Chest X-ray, PA view. Patient: 45 years old, sex M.
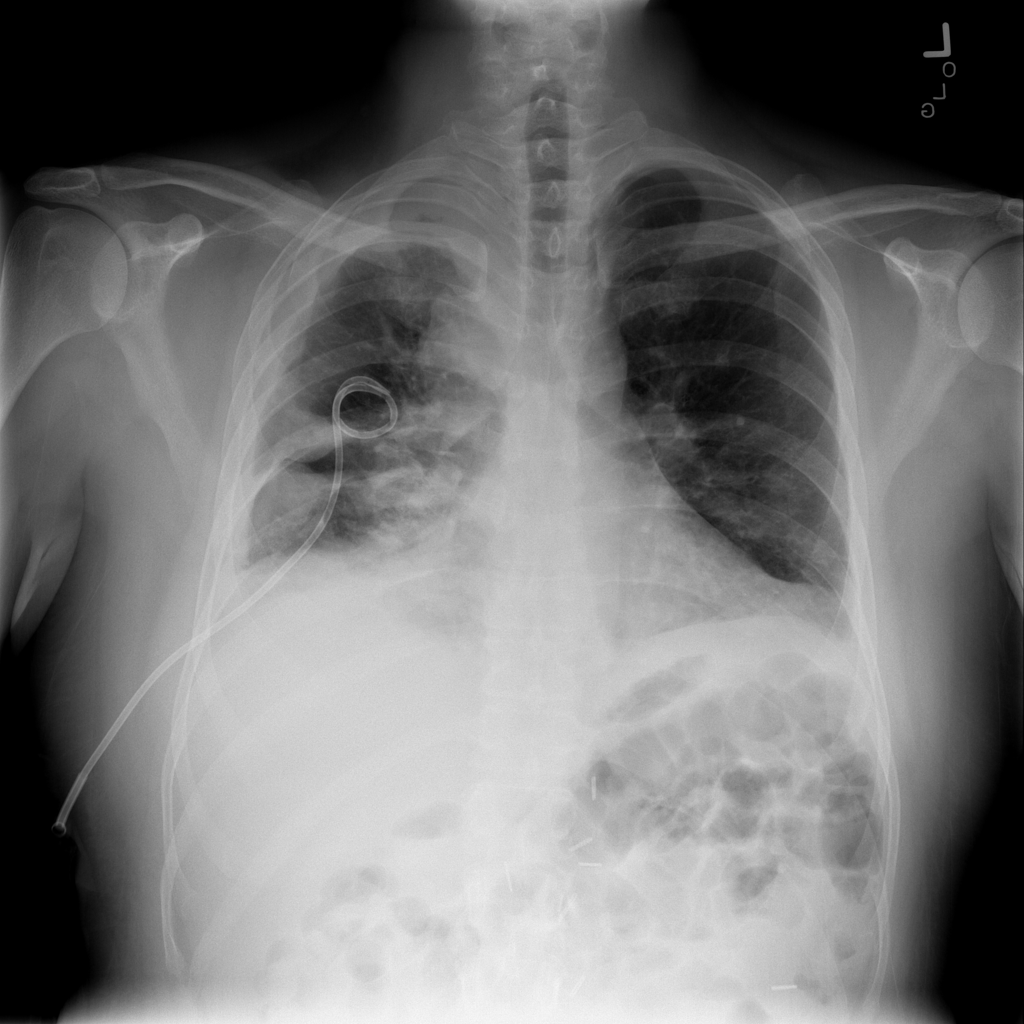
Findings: Atelectasis, Nodule, Pleural_Thickening